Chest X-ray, AP view. Patient: 51 years old, sex F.
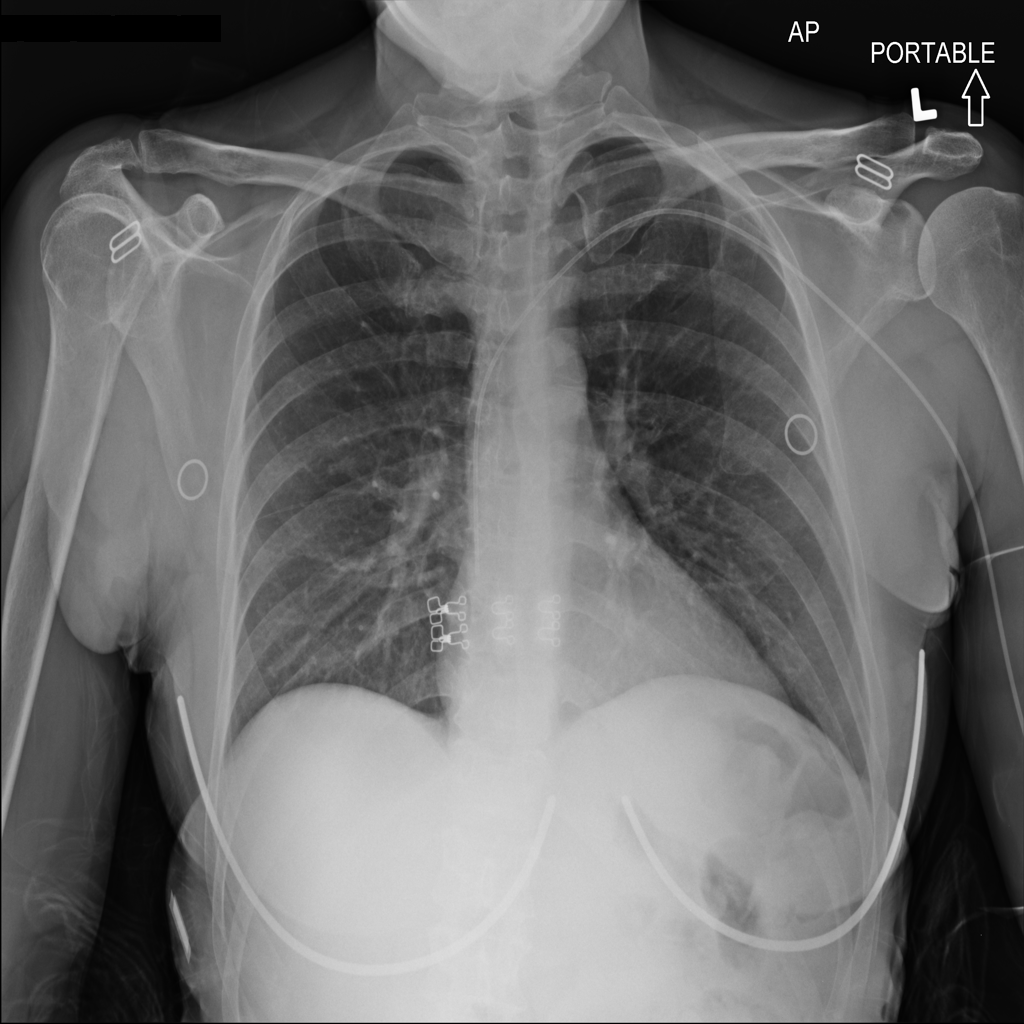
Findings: No Finding